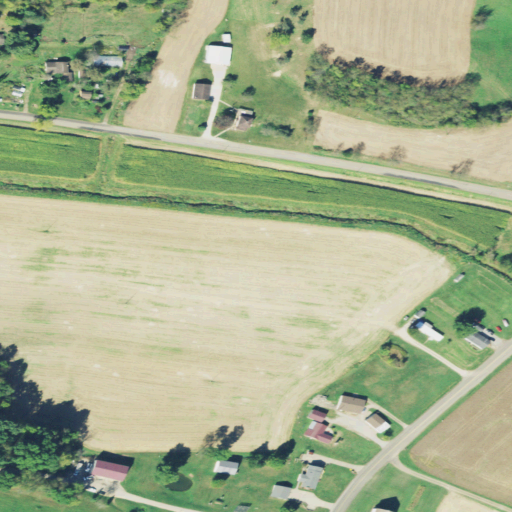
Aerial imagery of valley in Ohio named Angel Valley containing pasture, cultivated crops, open development, low intensity development, deciduous forest, and mixed forest